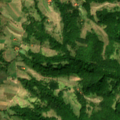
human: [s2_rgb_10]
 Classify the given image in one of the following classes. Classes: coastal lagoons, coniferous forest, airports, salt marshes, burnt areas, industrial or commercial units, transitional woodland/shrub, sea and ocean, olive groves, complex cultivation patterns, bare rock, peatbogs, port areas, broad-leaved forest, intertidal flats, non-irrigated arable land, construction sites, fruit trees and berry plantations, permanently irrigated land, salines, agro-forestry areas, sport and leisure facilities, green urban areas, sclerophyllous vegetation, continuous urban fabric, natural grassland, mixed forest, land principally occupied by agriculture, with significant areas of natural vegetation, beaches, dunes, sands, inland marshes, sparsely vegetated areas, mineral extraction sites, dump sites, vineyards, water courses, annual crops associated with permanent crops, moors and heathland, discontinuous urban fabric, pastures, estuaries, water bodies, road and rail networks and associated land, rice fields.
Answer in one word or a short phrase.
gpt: complex cultivation patterns, land principally occupied by agriculture, with significant areas of natural vegetation, broad-leaved forest